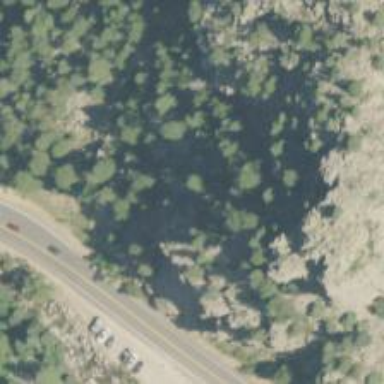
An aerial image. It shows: Craggy cliff ideal for climbing.